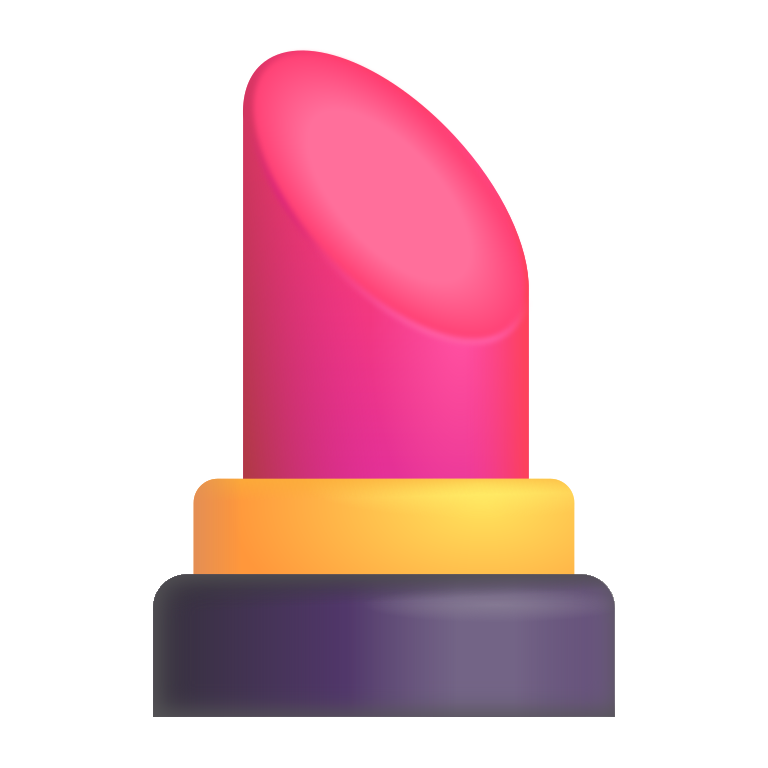
lipstick color